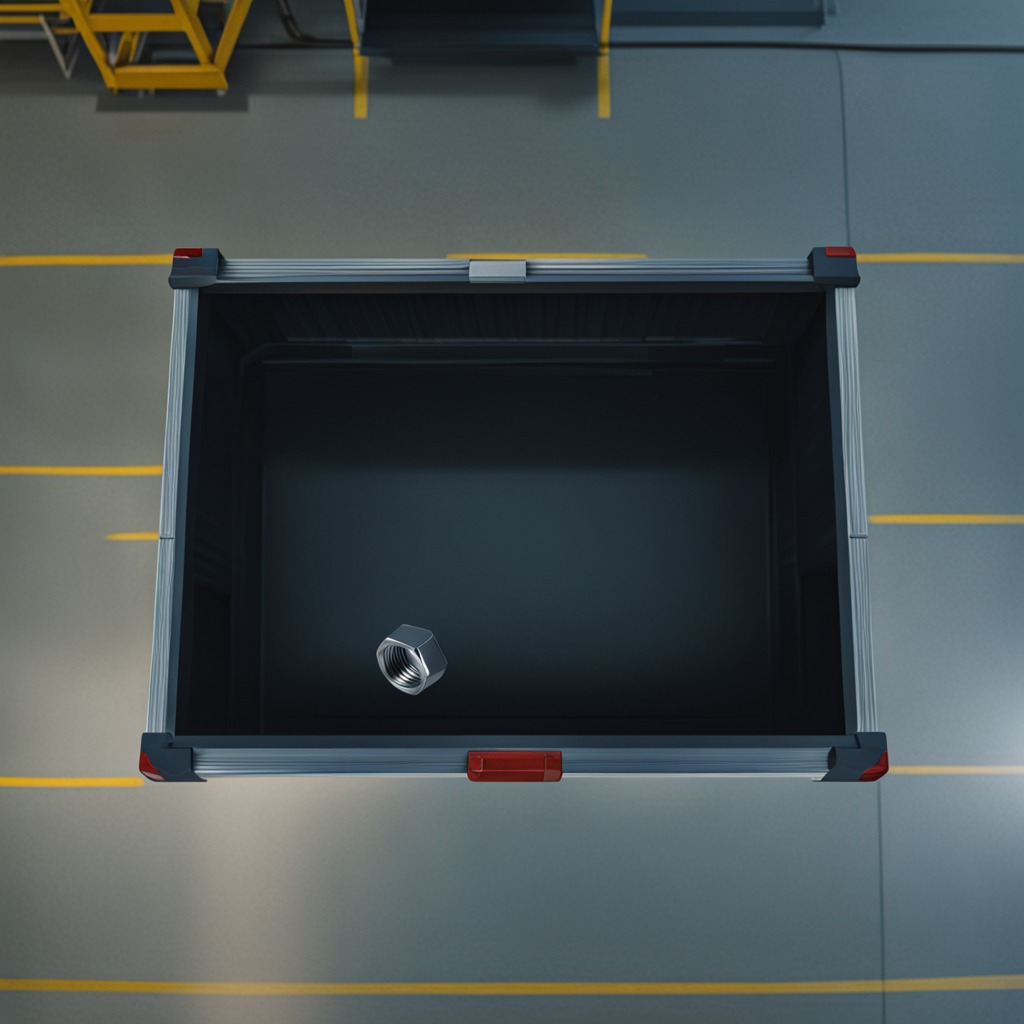
A metal nut is lying on a toolbox surface in an airplane hangar workshop 8K.